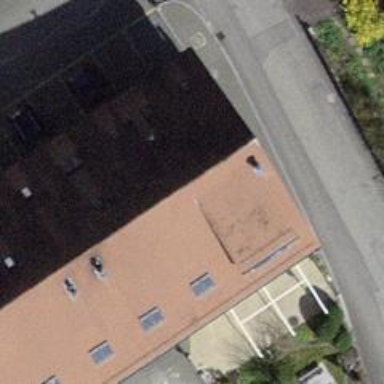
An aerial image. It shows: Cafe.